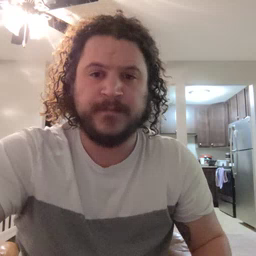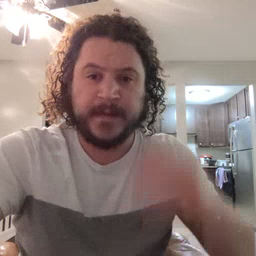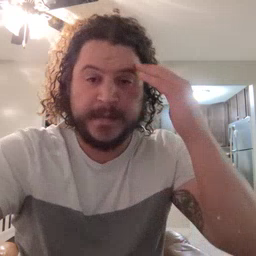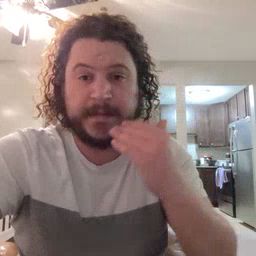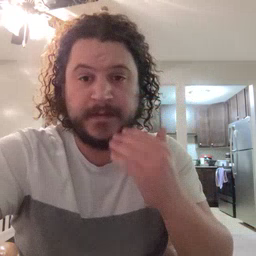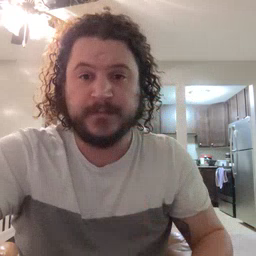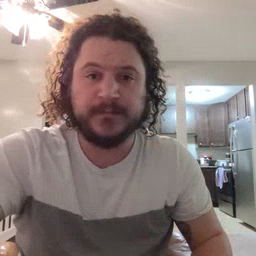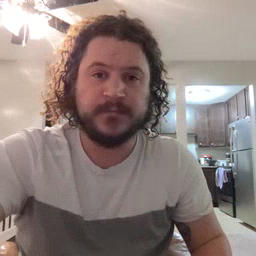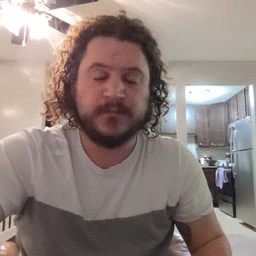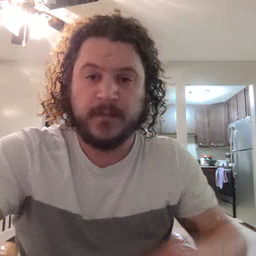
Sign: head